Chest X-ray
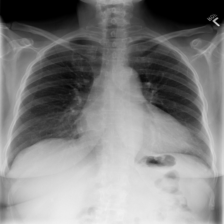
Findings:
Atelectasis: negative
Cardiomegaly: positive
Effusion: negative
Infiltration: positive
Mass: negative
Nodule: negative
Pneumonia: negative
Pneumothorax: negative
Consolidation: negative
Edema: negative
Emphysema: negative
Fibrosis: negative
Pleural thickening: negative
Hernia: negative